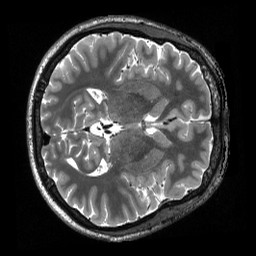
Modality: T2w
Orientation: axial
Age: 24
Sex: male
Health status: healthy
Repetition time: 3.2 s
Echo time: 0.563 s